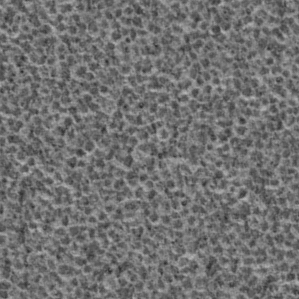
Label: frost